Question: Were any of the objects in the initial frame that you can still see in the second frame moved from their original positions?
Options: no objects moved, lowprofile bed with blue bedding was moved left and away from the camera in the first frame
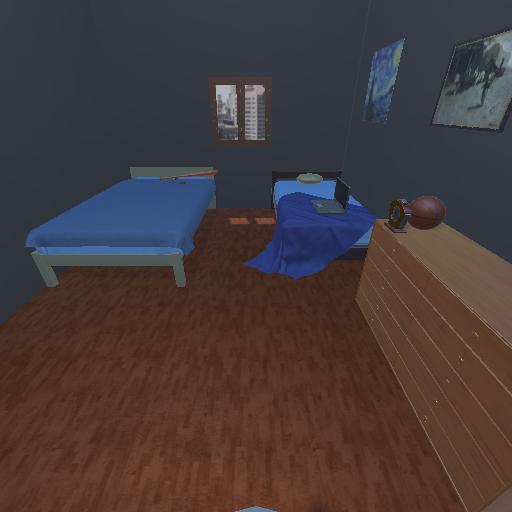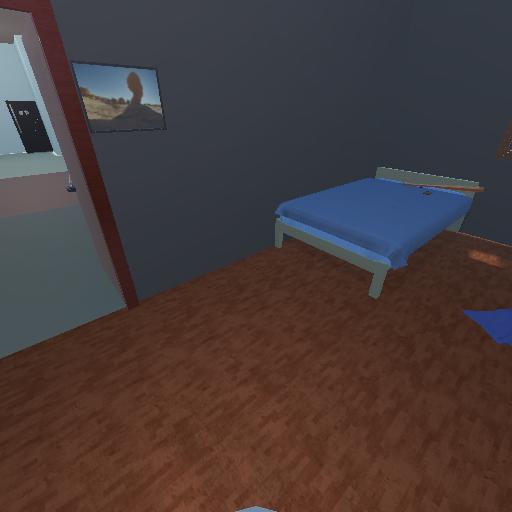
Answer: no objects moved